Question: I'm trying to troubleshoot some intermittent slowdowns in our application. I've got a separate question <URL> with more details.
I ran sp_who2 to and I've noticed a few connections that have a status of SUSPENDED and high DiskIO. Can someone explain to me what that indicates?

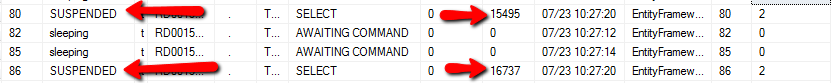
Answer: This is a very broad question, so I am going to give a broad answer.
1. A query gets suspended when it is requesting access to a resource that is currently not available. This can be a logical resource like a locked row or a physical resource like a memory data page. The query starts running again, once the resource becomes available.
2. High disk IO means that a lot of data pages need to be accessed to fulfill the request.
That is all that I can tell from the above screenshot. However, if I were to speculate, you probably have an IO subsystem that is too slow to keep up with the demand. This could be caused by missing indexes or an actually too slow disk. Keep in mind, that 15000 reads for a single OLTP query is slightly high but not uncommon.